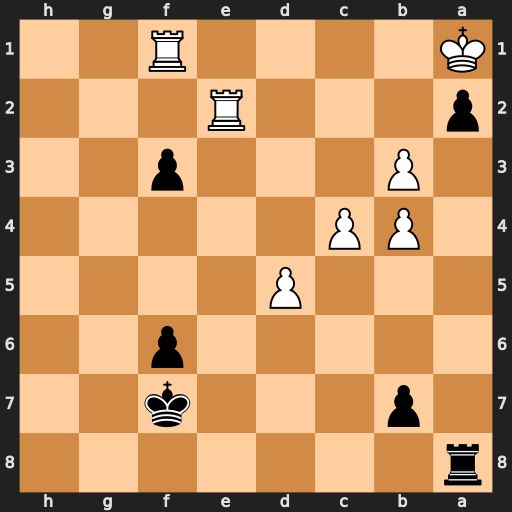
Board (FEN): r7/1p3k2/5p2/3P4/1PP5/1P3p2/p3R3/K4R2
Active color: b
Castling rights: -
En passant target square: -
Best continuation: fxe2 Re1 Re8